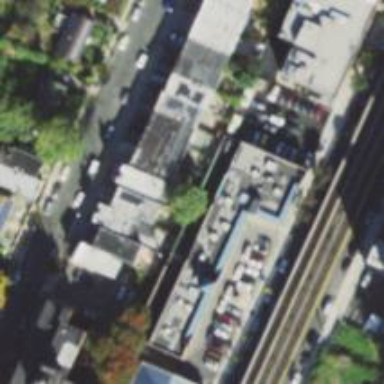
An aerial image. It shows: Healthcare clinic.